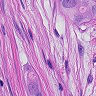
Metastatic tissue present: yes